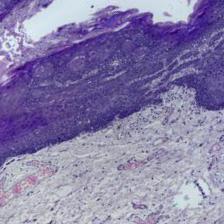
Diagnosis: Normal